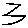
Label: zigzag